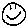
Label: smiley face